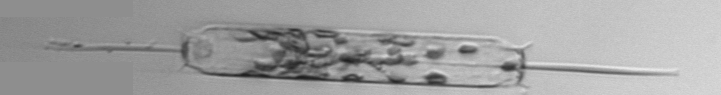
Label: Ditylum_brightwellii